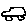
Label: car